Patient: sex M, age 47
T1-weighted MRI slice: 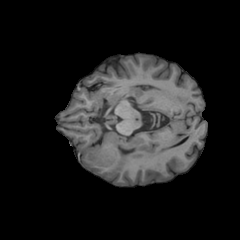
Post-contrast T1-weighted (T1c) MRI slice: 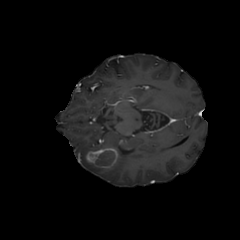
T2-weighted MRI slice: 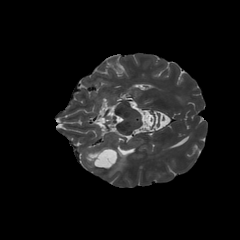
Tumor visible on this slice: yes
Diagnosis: Glioblastoma, IDH-wildtype
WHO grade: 4